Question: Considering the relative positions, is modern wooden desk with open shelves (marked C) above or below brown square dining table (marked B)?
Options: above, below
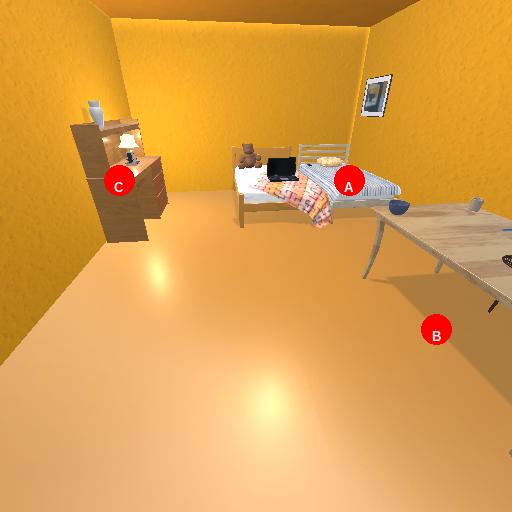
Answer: above